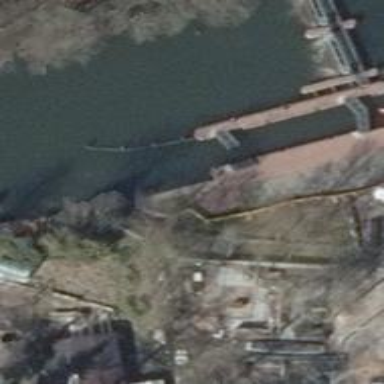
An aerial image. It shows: Lock gate on waterway.